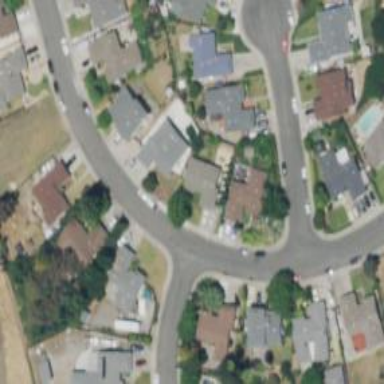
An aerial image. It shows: Residential road.